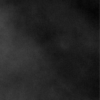
Label: dusty